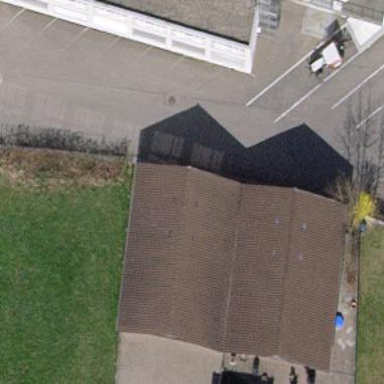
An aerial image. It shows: Group of garages.